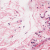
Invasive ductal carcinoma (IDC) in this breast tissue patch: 0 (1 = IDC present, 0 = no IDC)